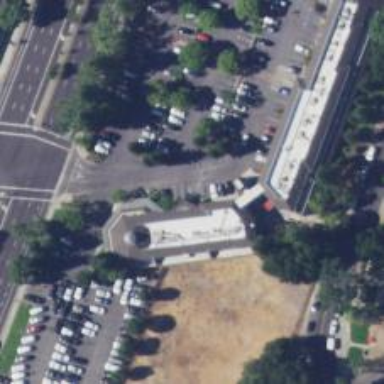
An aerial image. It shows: Asphalt parking space.